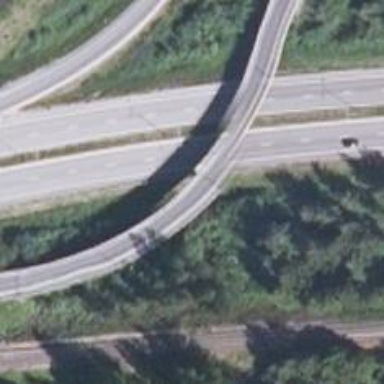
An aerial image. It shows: Bridge on tertiary motorway link.